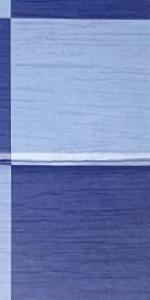
Label: Empty